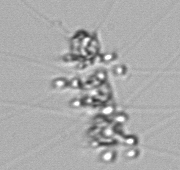
Label: Chaetoceros_didymus_TAG_external_flagellate